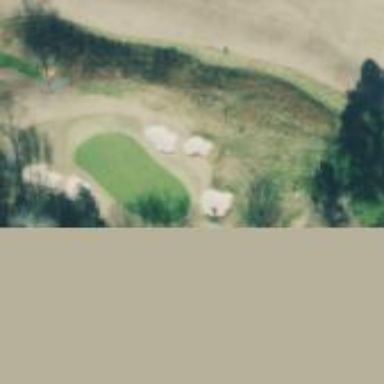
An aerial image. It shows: Rough grassy area used for golf.